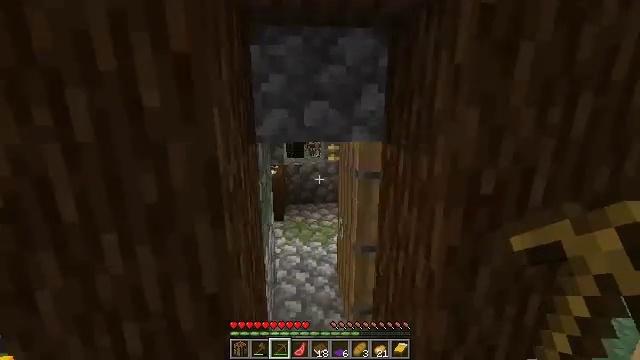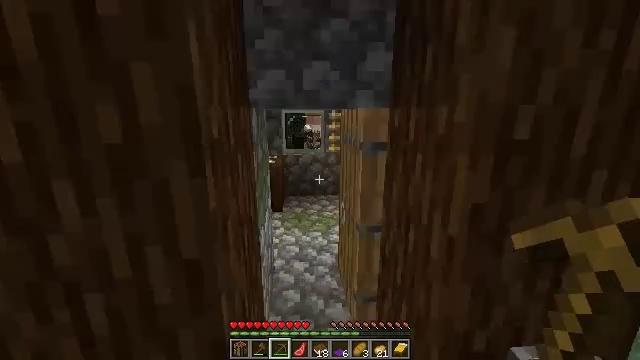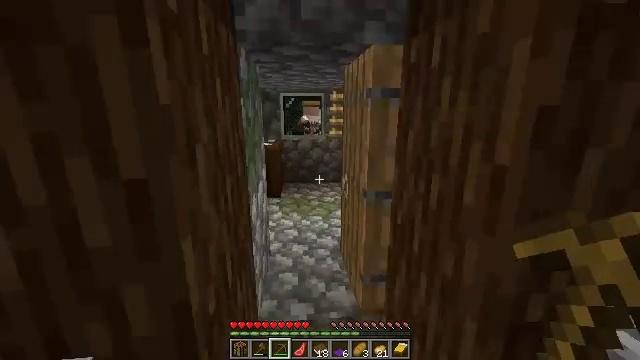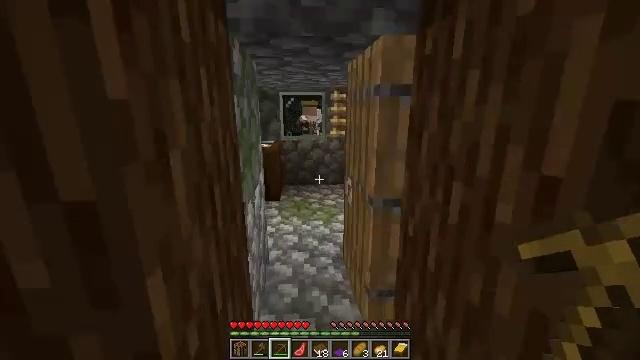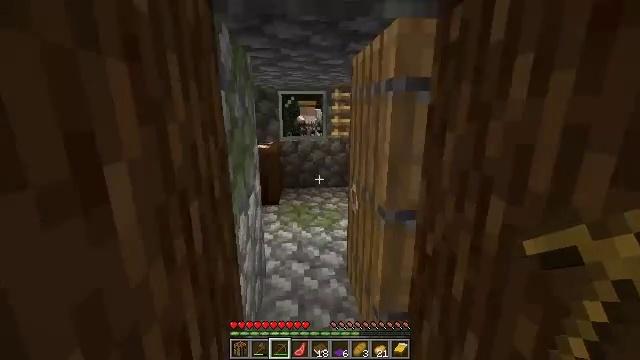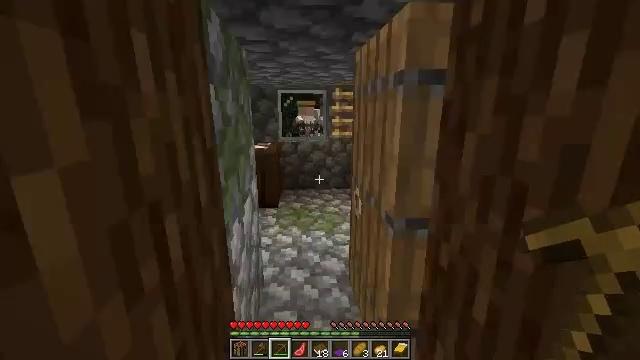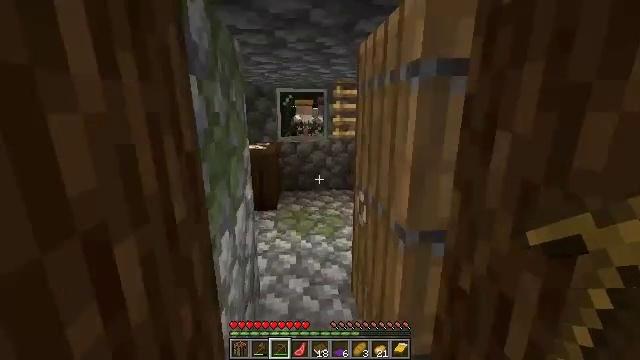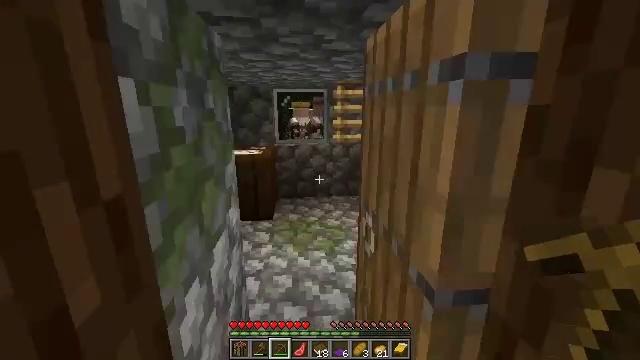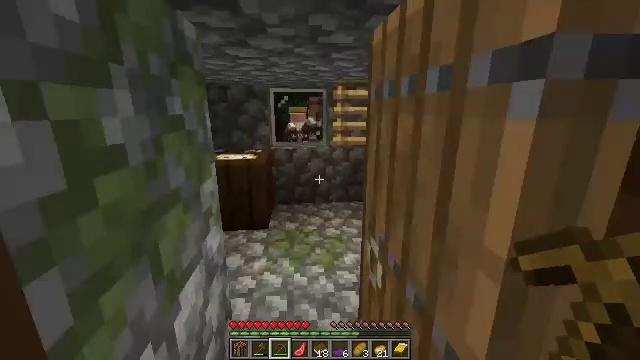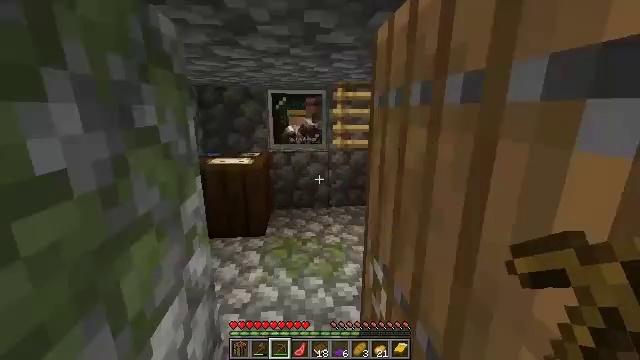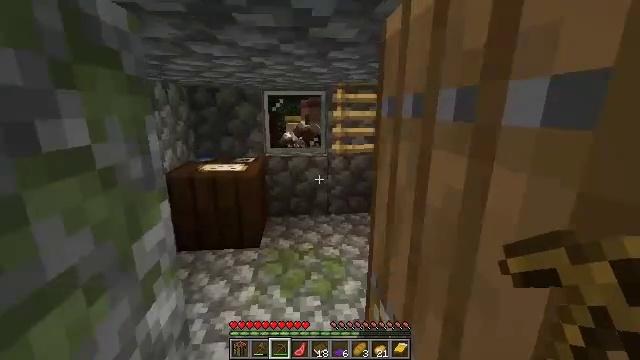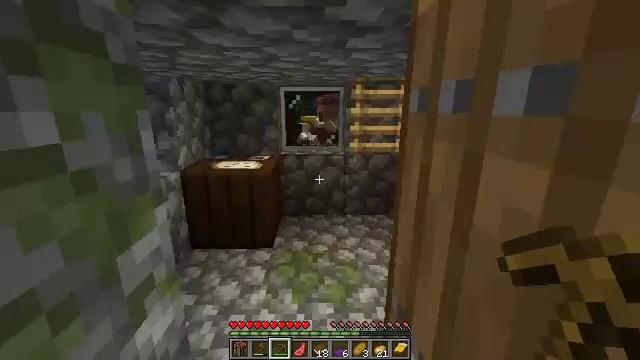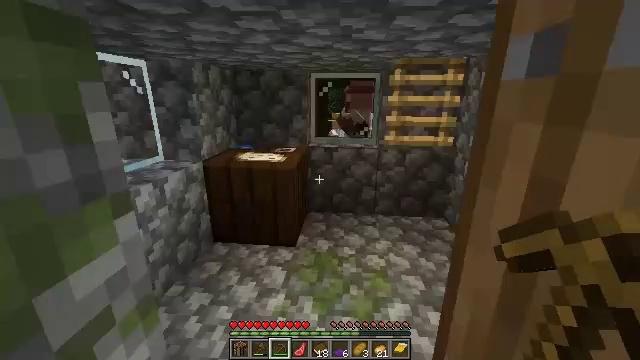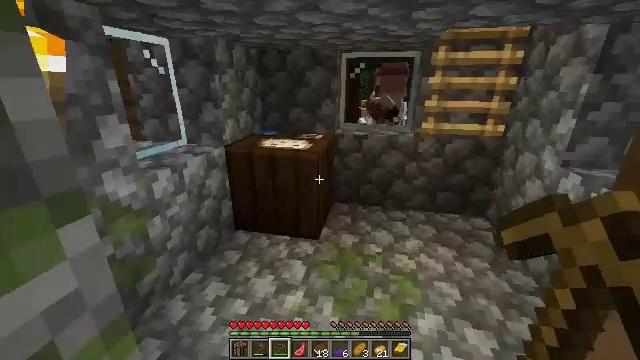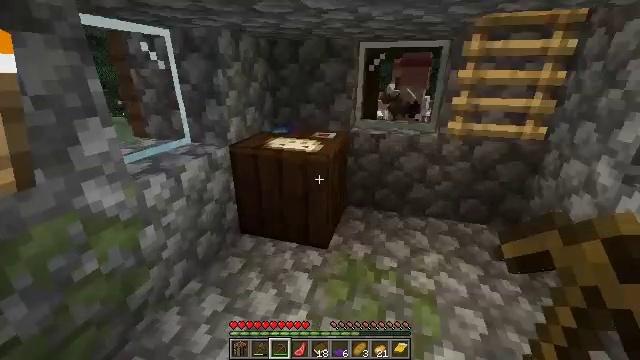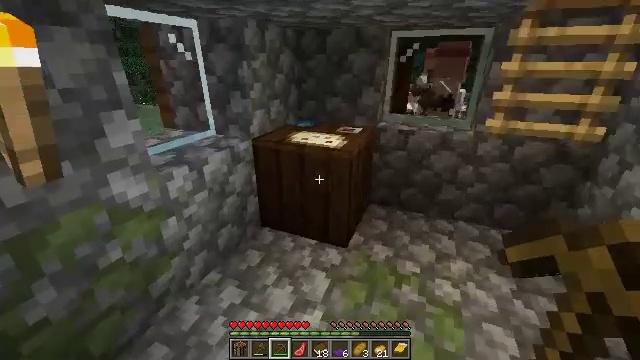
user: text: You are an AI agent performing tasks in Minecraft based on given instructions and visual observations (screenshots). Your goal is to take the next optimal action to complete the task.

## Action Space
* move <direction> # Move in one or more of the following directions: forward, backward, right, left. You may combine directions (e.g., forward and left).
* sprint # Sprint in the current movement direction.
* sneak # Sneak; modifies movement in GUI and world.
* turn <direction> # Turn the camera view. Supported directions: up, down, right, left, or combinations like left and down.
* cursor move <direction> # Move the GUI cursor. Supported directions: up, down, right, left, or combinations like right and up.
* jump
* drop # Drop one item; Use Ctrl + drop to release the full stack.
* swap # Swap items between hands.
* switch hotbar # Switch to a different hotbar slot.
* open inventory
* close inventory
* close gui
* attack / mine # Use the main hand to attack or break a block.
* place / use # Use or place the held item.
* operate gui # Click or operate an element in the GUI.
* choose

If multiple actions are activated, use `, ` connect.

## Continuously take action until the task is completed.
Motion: motion action
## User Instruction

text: Pick up the purple carpet from the ground.
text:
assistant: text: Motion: move forward
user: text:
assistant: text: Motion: move forward
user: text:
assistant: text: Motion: move forward
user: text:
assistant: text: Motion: move forward
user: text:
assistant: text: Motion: move forward
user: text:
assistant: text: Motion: move forward
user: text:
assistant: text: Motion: move forward
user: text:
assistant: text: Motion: move forward
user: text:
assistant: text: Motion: move forward
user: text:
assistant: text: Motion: move forward
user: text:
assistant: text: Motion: move forward, turn left
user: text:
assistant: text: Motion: move forward, turn left and down
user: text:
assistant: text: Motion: move forward, turn left and down
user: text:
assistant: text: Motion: move forward and move right, turn left and down
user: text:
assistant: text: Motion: move forward and move right, turn left and down
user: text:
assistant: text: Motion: move forward and move right, turn left and down
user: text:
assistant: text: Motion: move forward and move right, turn left
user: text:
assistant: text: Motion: move right
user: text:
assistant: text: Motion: move right, turn right and up
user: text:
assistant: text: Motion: turn right and up
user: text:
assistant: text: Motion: turn right and up
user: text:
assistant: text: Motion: move forward
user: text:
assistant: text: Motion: move forward
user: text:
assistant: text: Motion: move forward
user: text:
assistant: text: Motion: move forward
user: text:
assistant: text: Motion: move forward, turn left
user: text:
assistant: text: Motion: move forward, turn left
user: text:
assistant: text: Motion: move forward, turn left
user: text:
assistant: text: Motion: move forward, turn left and up
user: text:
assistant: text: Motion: move forward, turn left and up